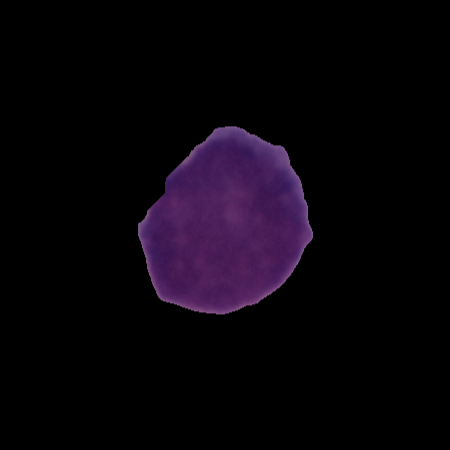
Label: cancer